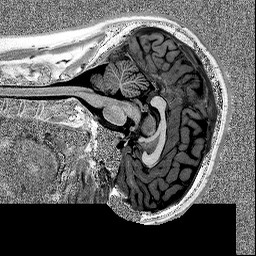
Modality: MP2RAGE
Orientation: sagittal
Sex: male